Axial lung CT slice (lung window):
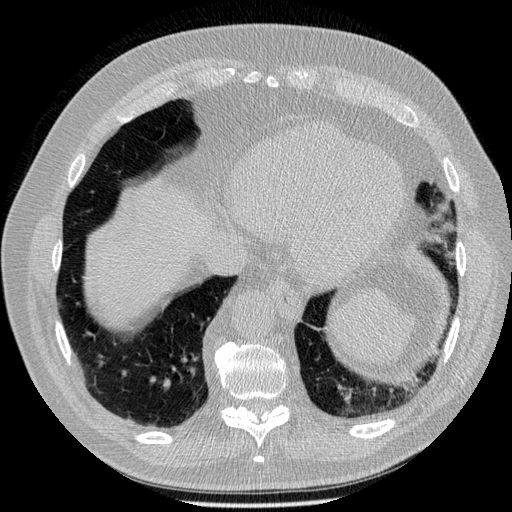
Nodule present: no